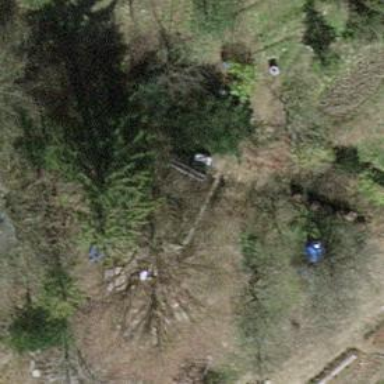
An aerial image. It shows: Single tag "natural: tree."